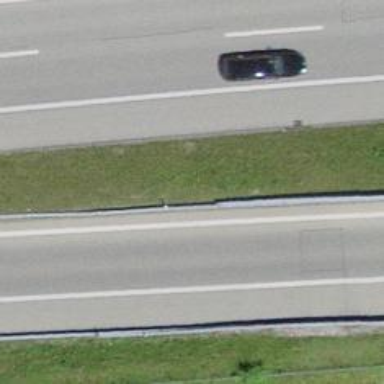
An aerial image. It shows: Guard rail as barrier.